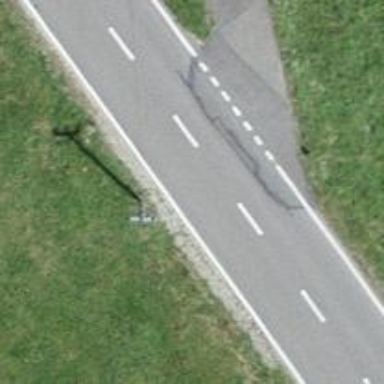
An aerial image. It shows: Secondary road with asphalt surface.